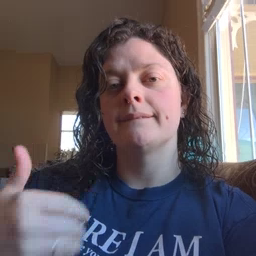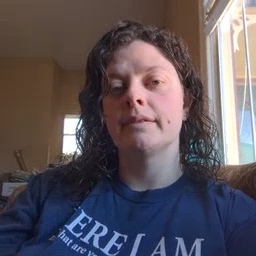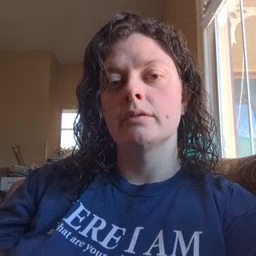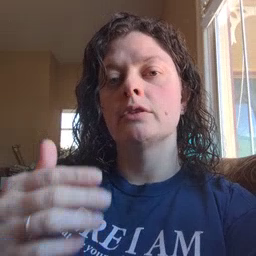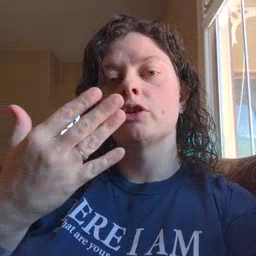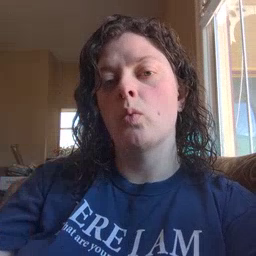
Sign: go